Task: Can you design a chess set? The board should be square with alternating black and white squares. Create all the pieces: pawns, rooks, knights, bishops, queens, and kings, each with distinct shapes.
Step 2110:
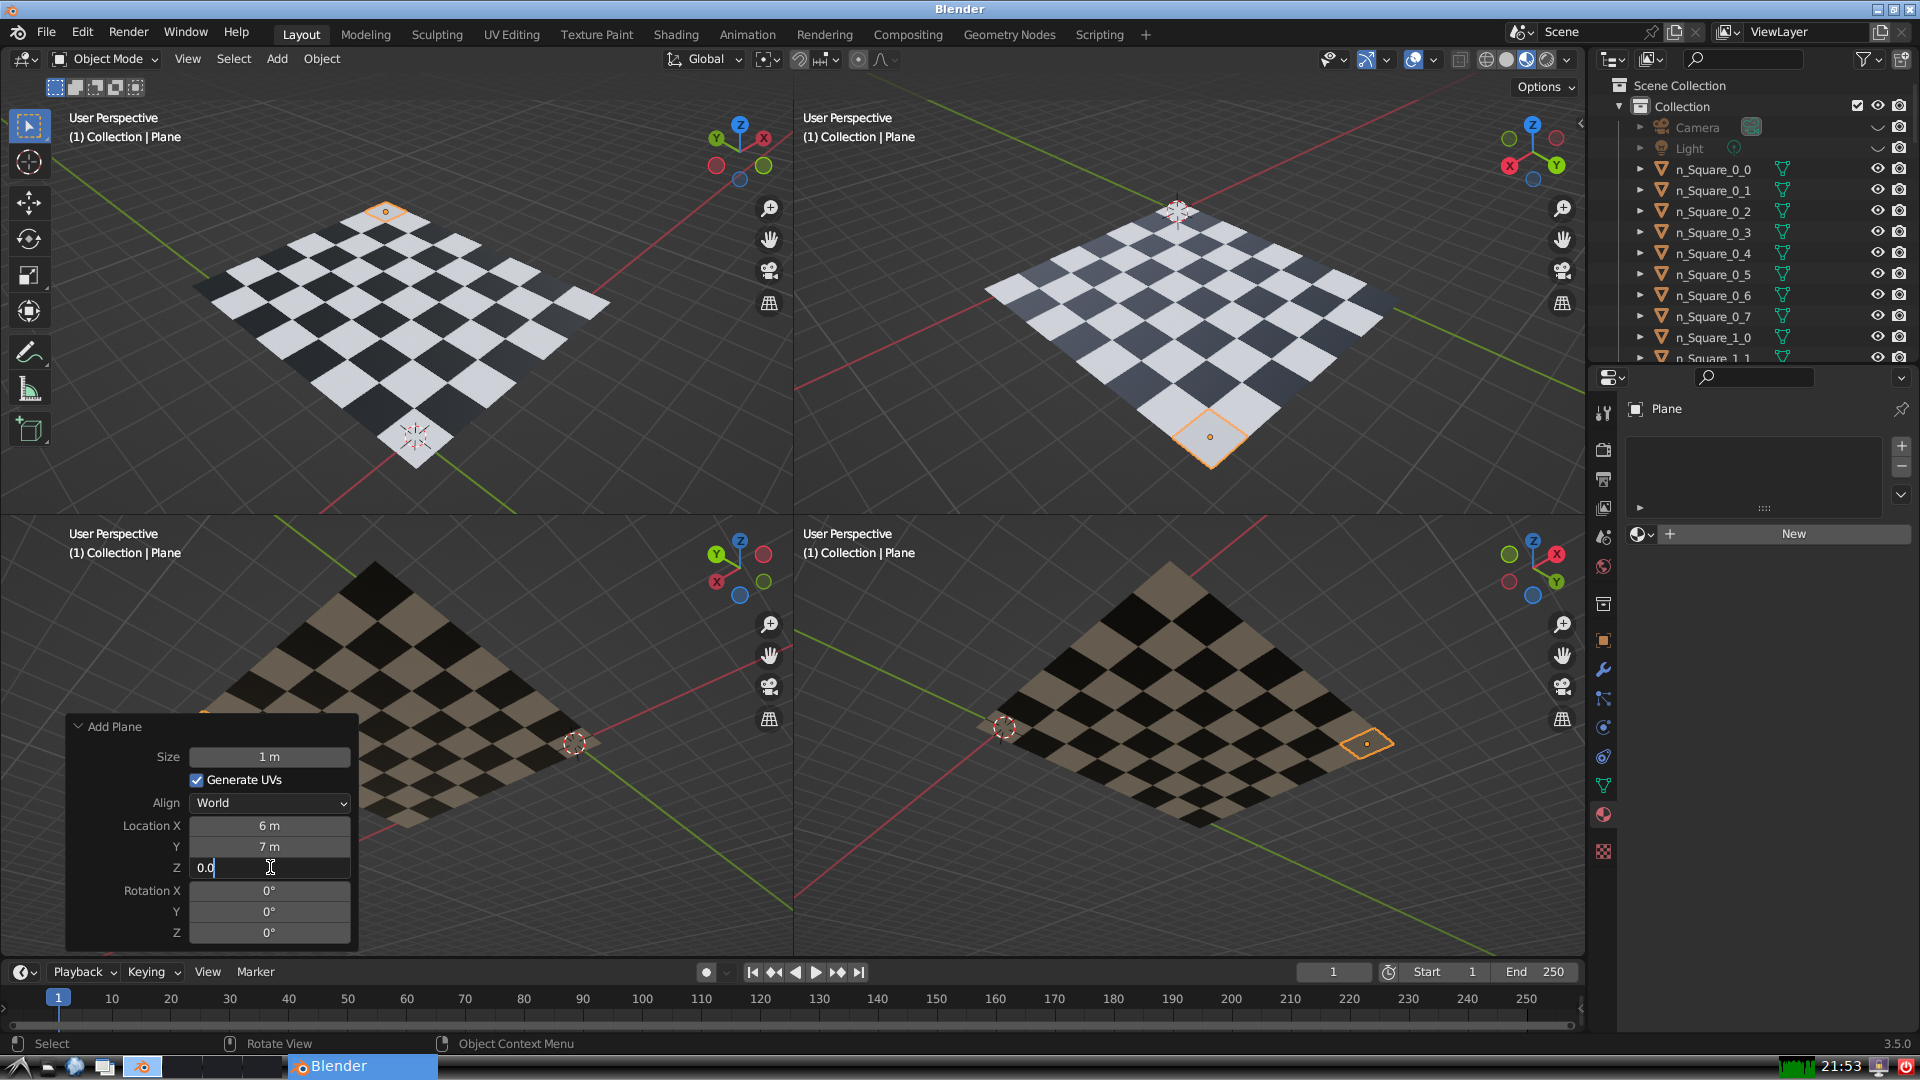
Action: {"key_press": ['Return']}